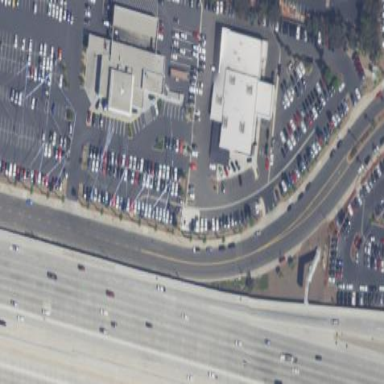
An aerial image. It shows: Shop that sells cars.